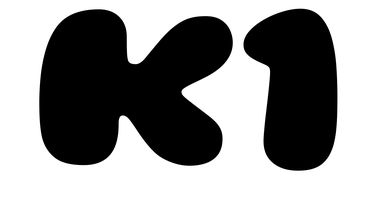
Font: Gluten_Black